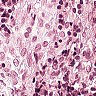
Metastatic tissue present: no